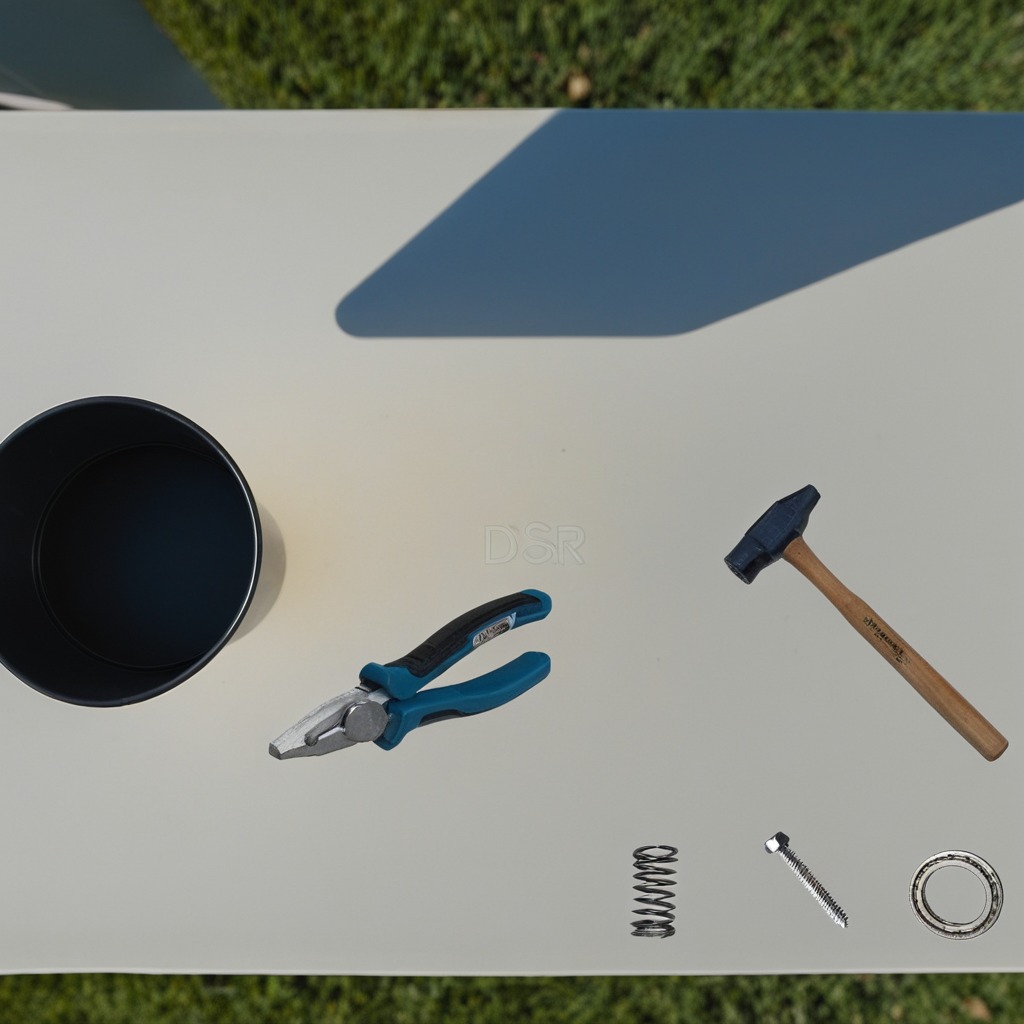
A ball bearing, hammer, pliers, and a coiled metal spring are lying on the table.